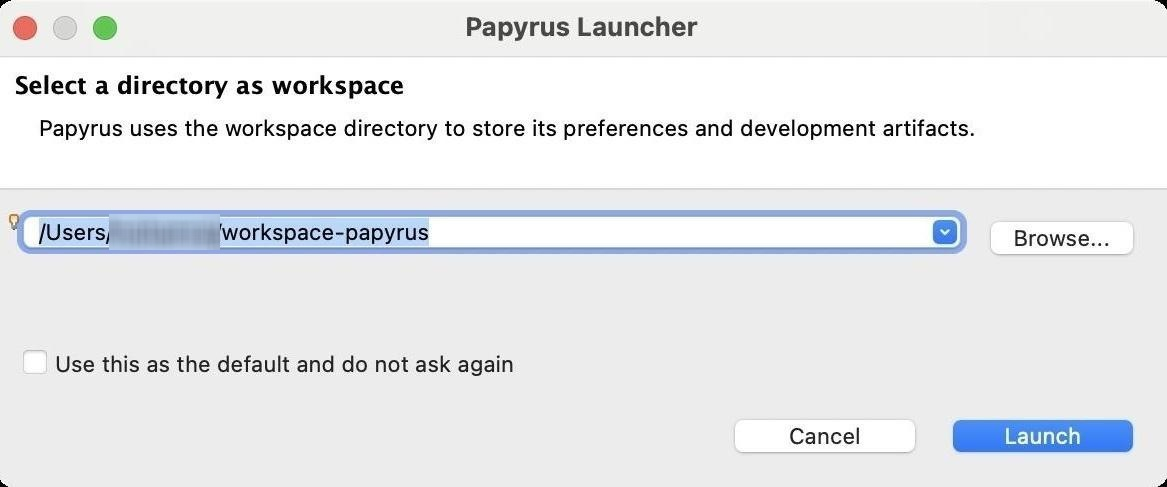
Accessibility tree:
{"name": "Papyrus_Launcher", "role": "AXWindow", "description": null, "role_description": "standard window", "value": null, "position": "571.00;382.00", "size": "586;244", "children": [{"name": null, "role": "AXScrollArea", "description": null, "role_description": "scroll area", "value": null, "position": "16.00;57.00", "size": "495;37", "children": [{"name": null, "role": "AXTextArea", "description": null, "role_description": "text entry area", "value": "Papyrus uses the workspace directory to store its preferences and development artifacts.", "position": "16.00;57.00", "size": "495;37", "children": []}]}, {"name": null, "role": "AXStaticText", "description": null, "role_description": "text", "value": "Select a directory as workspace", "position": "7.00;35.00", "size": "504;15", "children": []}, {"name": "Launch", "role": "AXButton", "description": null, "role_description": "button", "value": null, "position": "472.00;206.00", "size": "102;27", "children": []}, {"name": "Cancel", "role": "AXButton", "description": null, "role_description": "button", "value": null, "position": "363.00;206.00", "size": "102;27", "children": []}, {"name": "Use_this_as_the_default_and_do_not_ask_again", "role": "AXCheckBox", "description": null, "role_description": "checkbox", "value": 0, "position": "12.00;174.00", "size": "251;16", "children": []}, {"name": "Browse...", "role": "AXButton", "description": null, "role_description": "button", "value": null, "position": "491.00;107.00", "size": "83;27", "children": []}, {"name": null, "role": "AXComboBox", "description": null, "role_description": "combo box", "value": "/Users/[username]/workspace-papyrus", "position": "12.00;107.00", "size": "472;19", "children": [{"name": "", "role": "AXButton", "description": null, "role_description": "button", "value": null, "position": "466.00;107.00", "size": "22;19", "children": []}]}, {"name": null, "role": "AXButton", "description": null, "role_description": "close button", "value": null, "position": "7.00;6.00", "size": "14;16", "children": []}, {"name": null, "role": "AXButton", "description": null, "role_description": "full screen button", "value": null, "position": "47.00;6.00", "size": "14;16", "children": [{"name": null, "role": "AXGroup", "description": null, "role_description": "group", "value": null, "position": "47.00;6.00", "size": "14;16", "children": []}]}, {"name": null, "role": "AXButton", "description": null, "role_description": "minimize button", "value": null, "position": "27.00;6.00", "size": "14;16", "children": []}, {"name": null, "role": "AXStaticText", "description": null, "role_description": "text", "value": "Papyrus Launcher", "position": "232.00;5.00", "size": "121;16", "children": []}]}